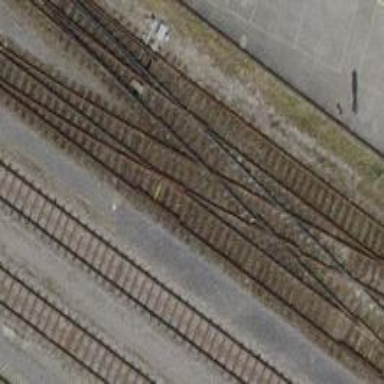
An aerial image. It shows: Single-track electrified railway spur with contact line for service.